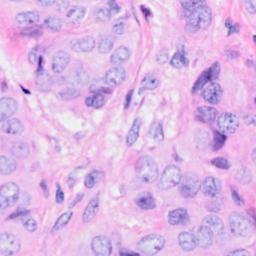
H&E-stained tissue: Breast